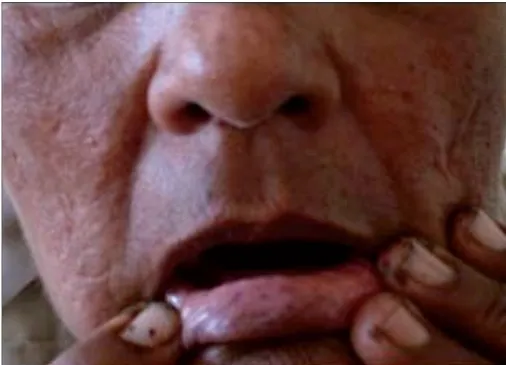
(a) Pigmentation on the lower lip.
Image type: medical_photograph (skin_photograph)